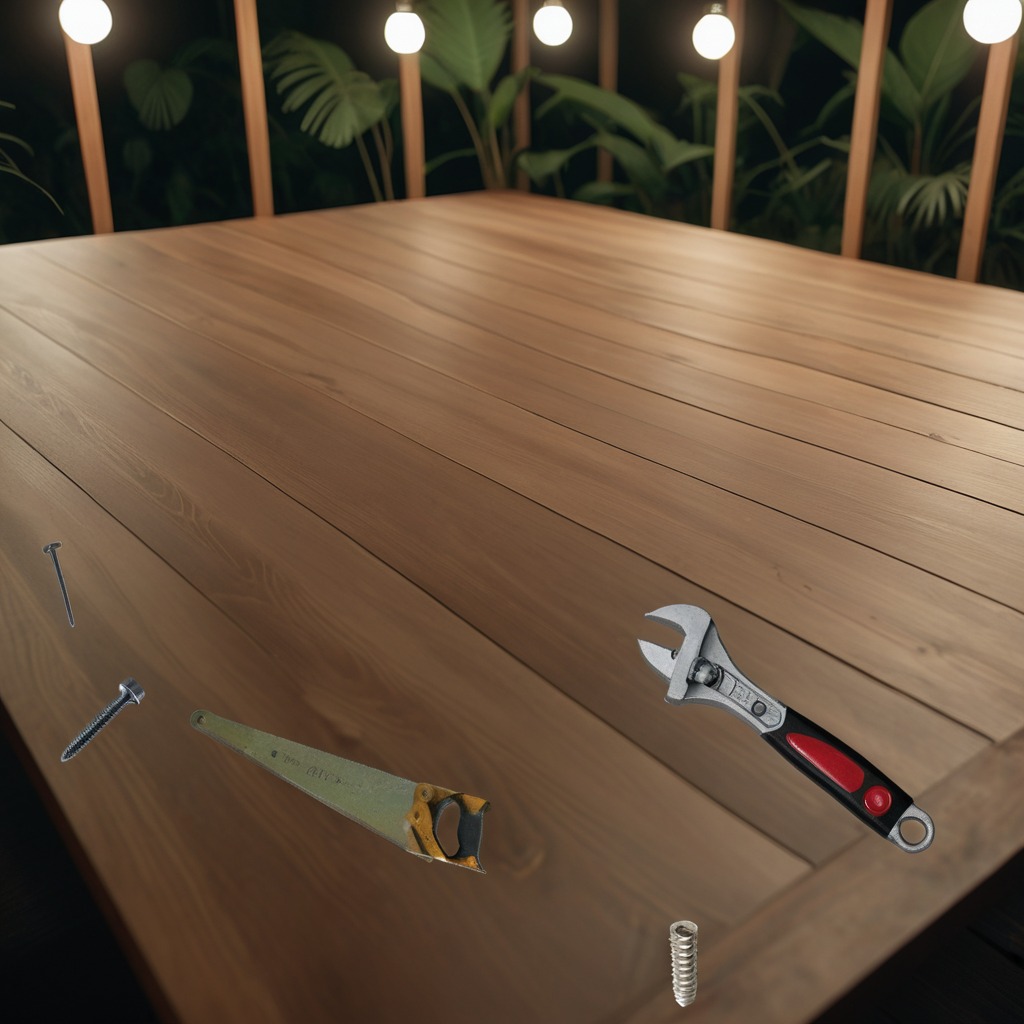
A machine screw, an iron nail, a coiled metal spring, a handheld metal saw, and a wrench are lying on a wooden table inside a jungle field workshop tent at night.